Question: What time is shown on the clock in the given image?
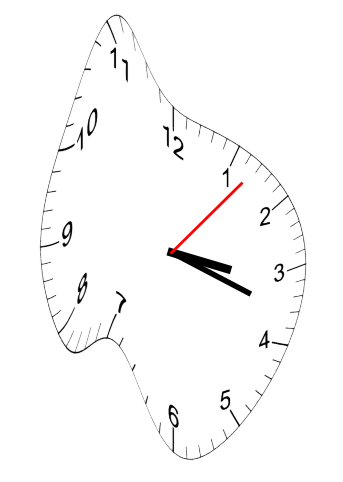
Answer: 03:18:07